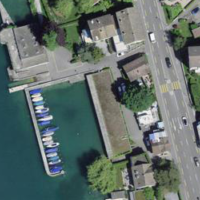
EUNIS habitat code: 54
Species observed at this site:
Podarcis muralis